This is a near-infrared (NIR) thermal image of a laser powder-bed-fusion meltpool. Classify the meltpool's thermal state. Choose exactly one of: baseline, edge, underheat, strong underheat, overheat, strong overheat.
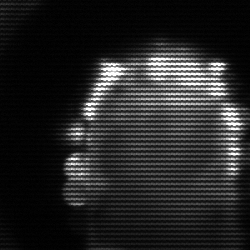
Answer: baseline